Question: In my main view, I do some gesture action causing some new view to be shown. At this time I want to dim the entire background (except this new view) as a good UI practice. In HTML, Javascript it looks like so - How do I get this same effect in iOS ?

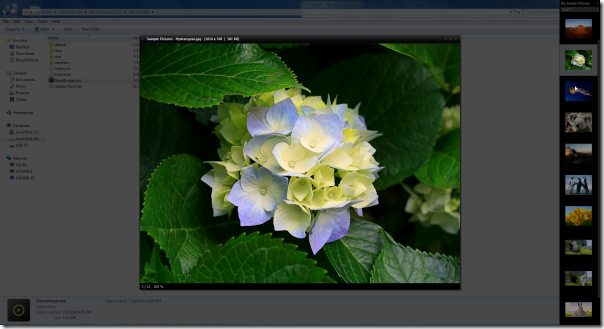
Answer: Lay a UIView over the background, set its background to '[UIColor blackColor]' and set its opacity to like 0.6. Then add that UIView to the parent view.
This'll dim out the background AND intercept any taps to background controls.